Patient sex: F
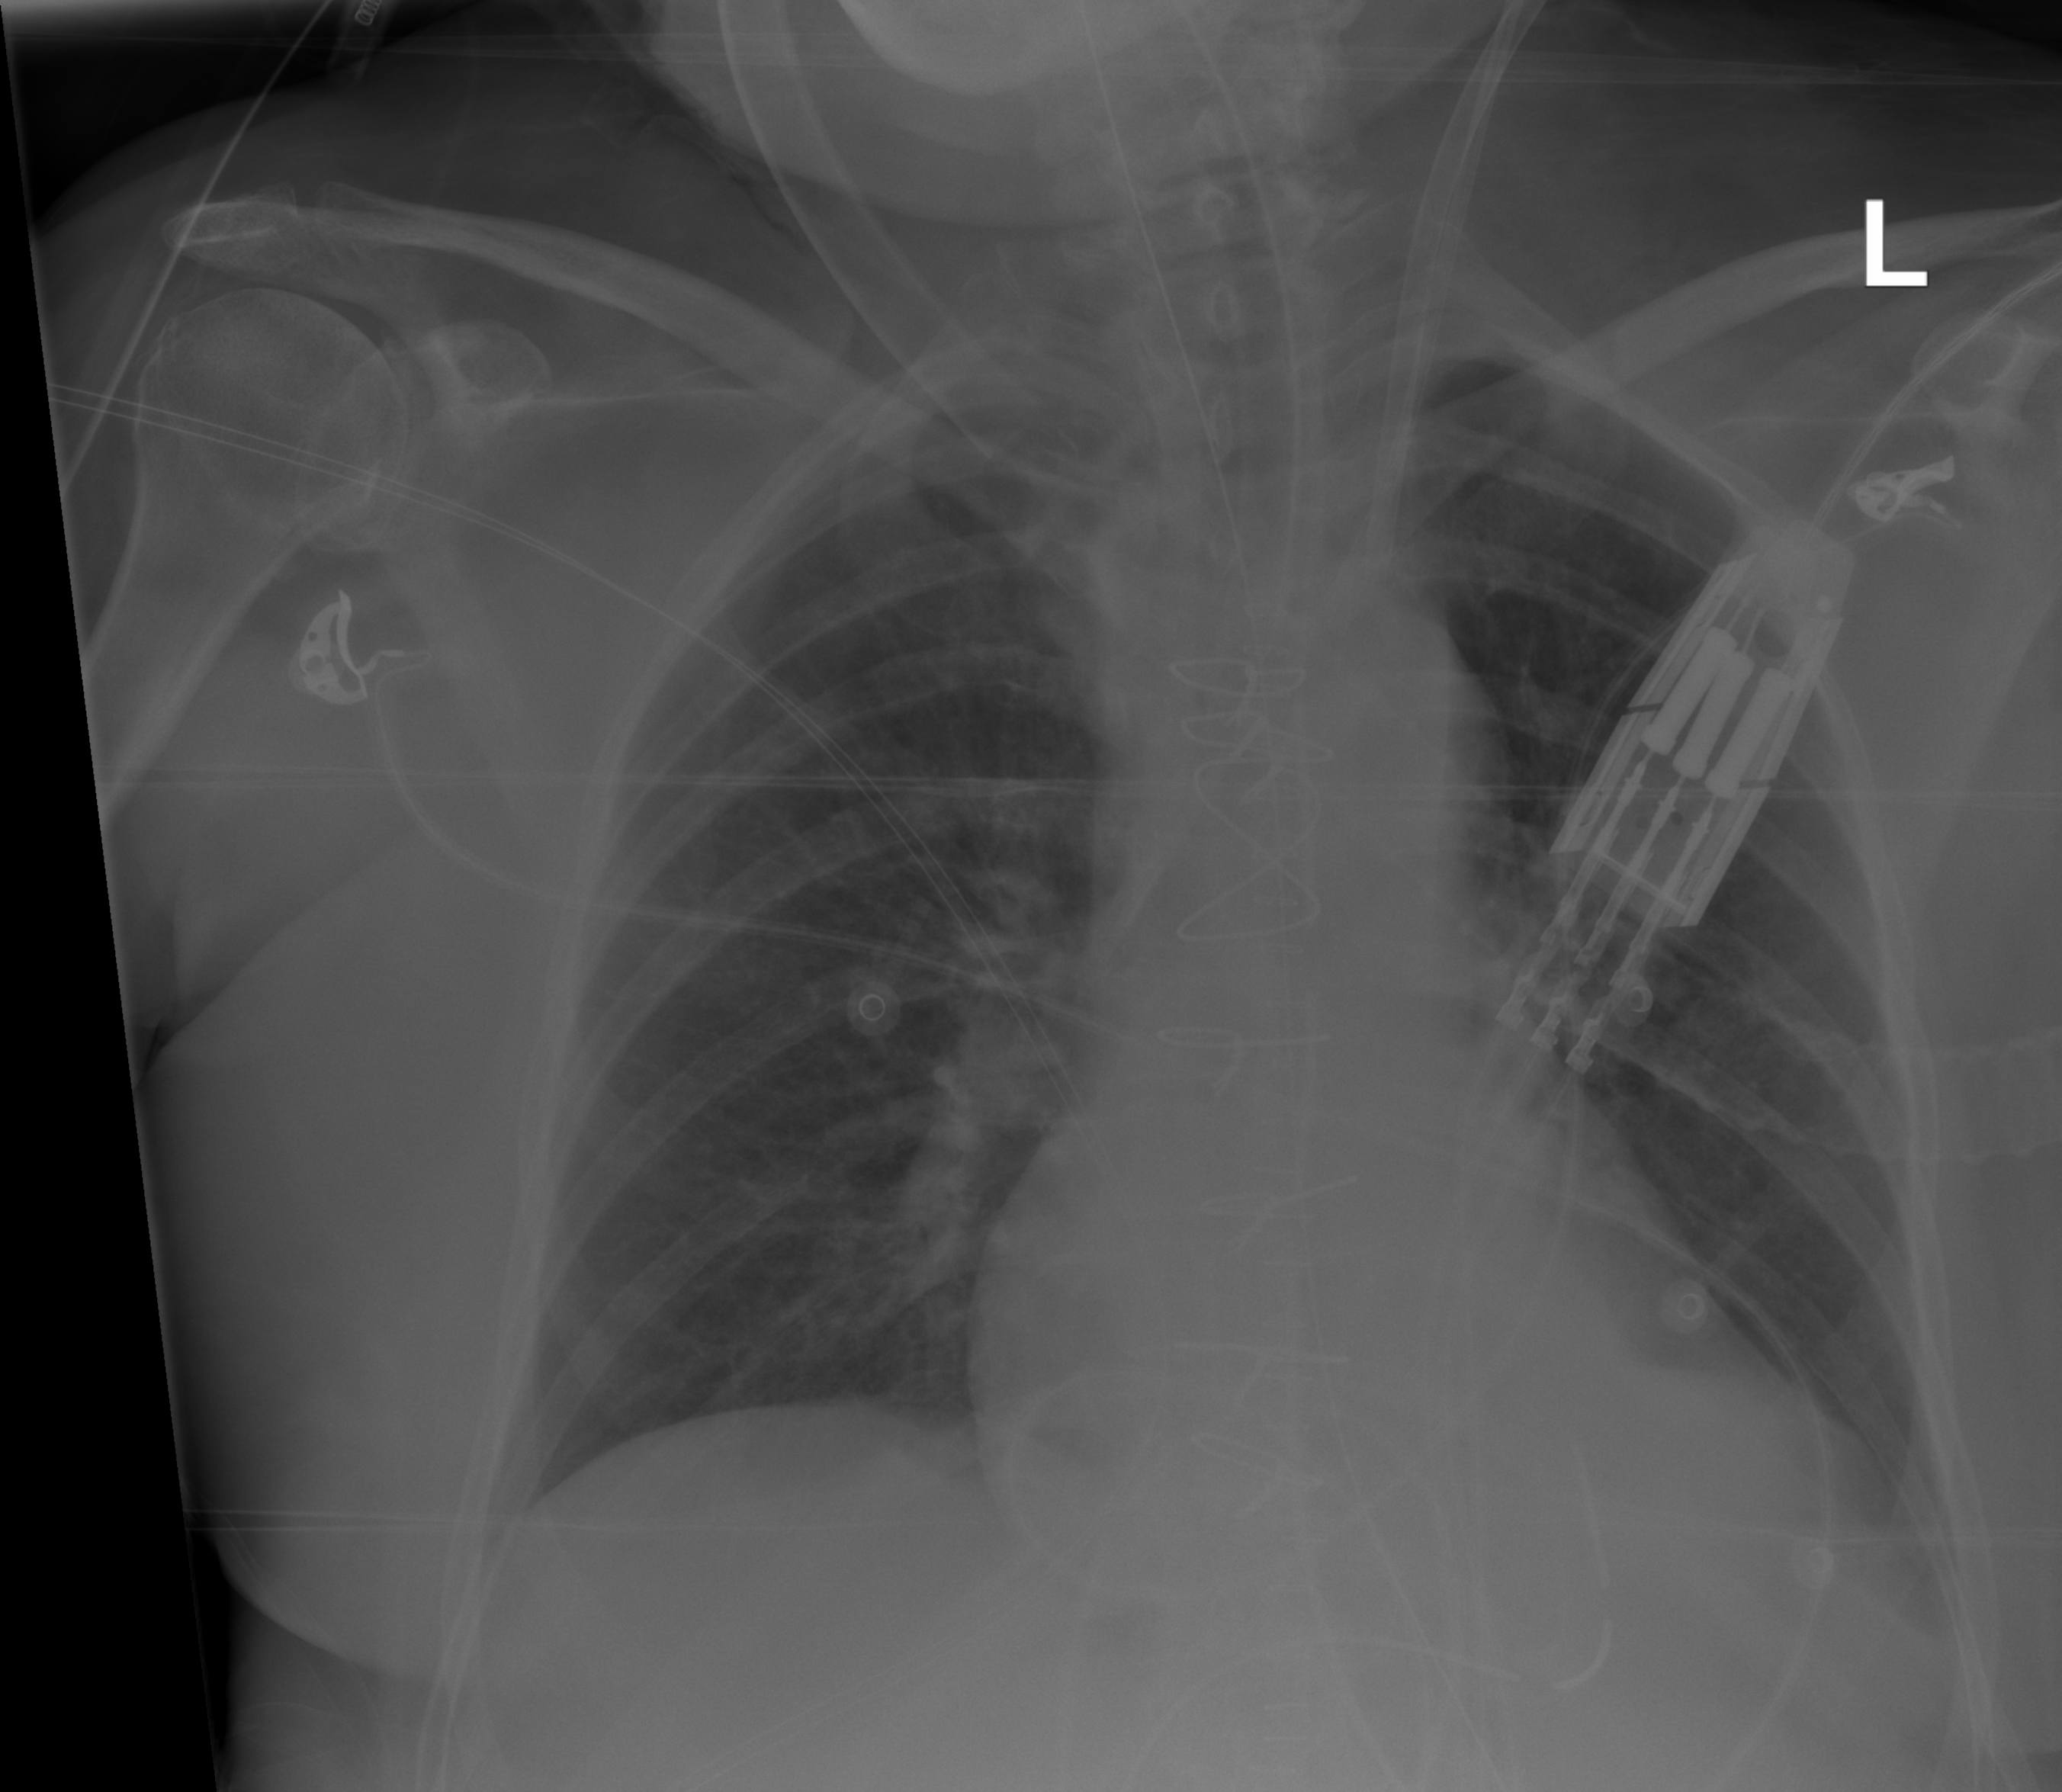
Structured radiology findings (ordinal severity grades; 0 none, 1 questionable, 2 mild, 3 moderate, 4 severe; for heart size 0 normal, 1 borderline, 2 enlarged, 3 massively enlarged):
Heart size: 2
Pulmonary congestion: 0
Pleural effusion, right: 0
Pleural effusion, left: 1
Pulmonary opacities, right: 0
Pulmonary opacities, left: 0
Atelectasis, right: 0
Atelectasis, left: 1